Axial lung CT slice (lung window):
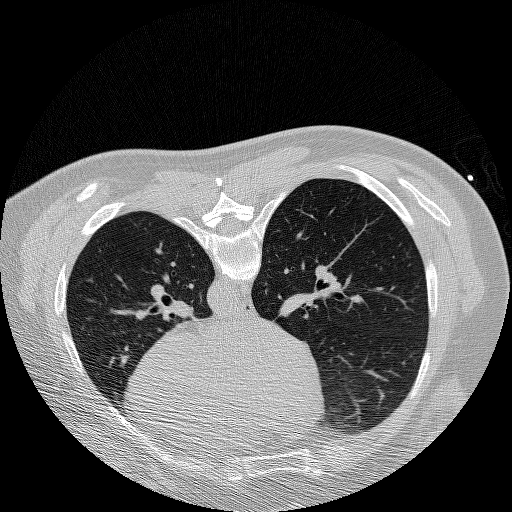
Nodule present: no